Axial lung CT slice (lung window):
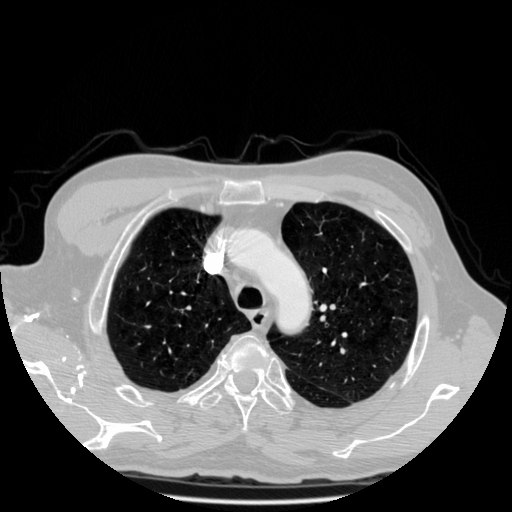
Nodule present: no